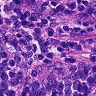
Metastatic tissue present: yes